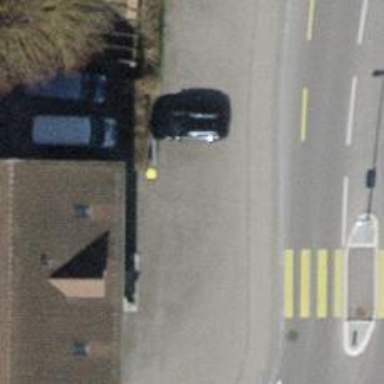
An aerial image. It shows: Post box is visible.